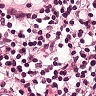
Metastatic tissue present: no